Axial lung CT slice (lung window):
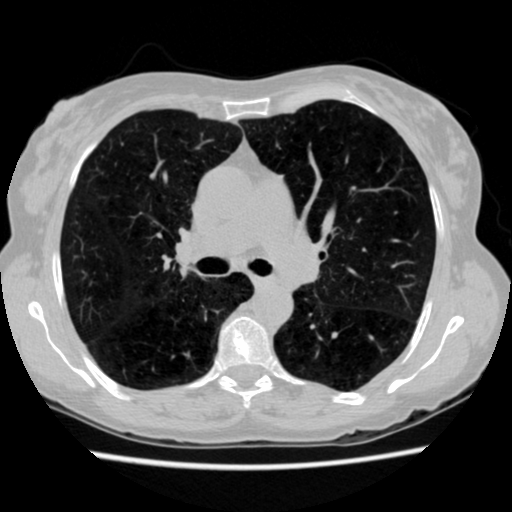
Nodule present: no